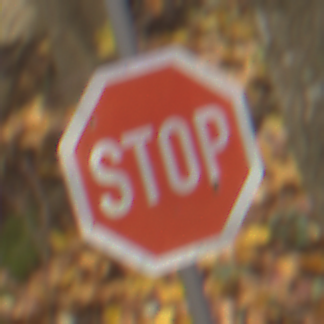
Verkehrszeichen: Stop
Umgebung: Outdoor, Nature
Tageszeit: MorningAfternoon
Wetter: Overcast
Licht: Natural
Jahreszeit: Autumn
Kontrast: LowContrast